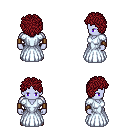
a pixel art fantasy rpg character, male body template, dark elf, purple skin, underdress, gold greaves, brunette curly afro hairstyle, leather bracers, brown shoes, four views (front, back, left, right), 2x2 character sprite sheet, small pixel art, hard edges, no anti-aliasing